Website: apple
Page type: address-validator
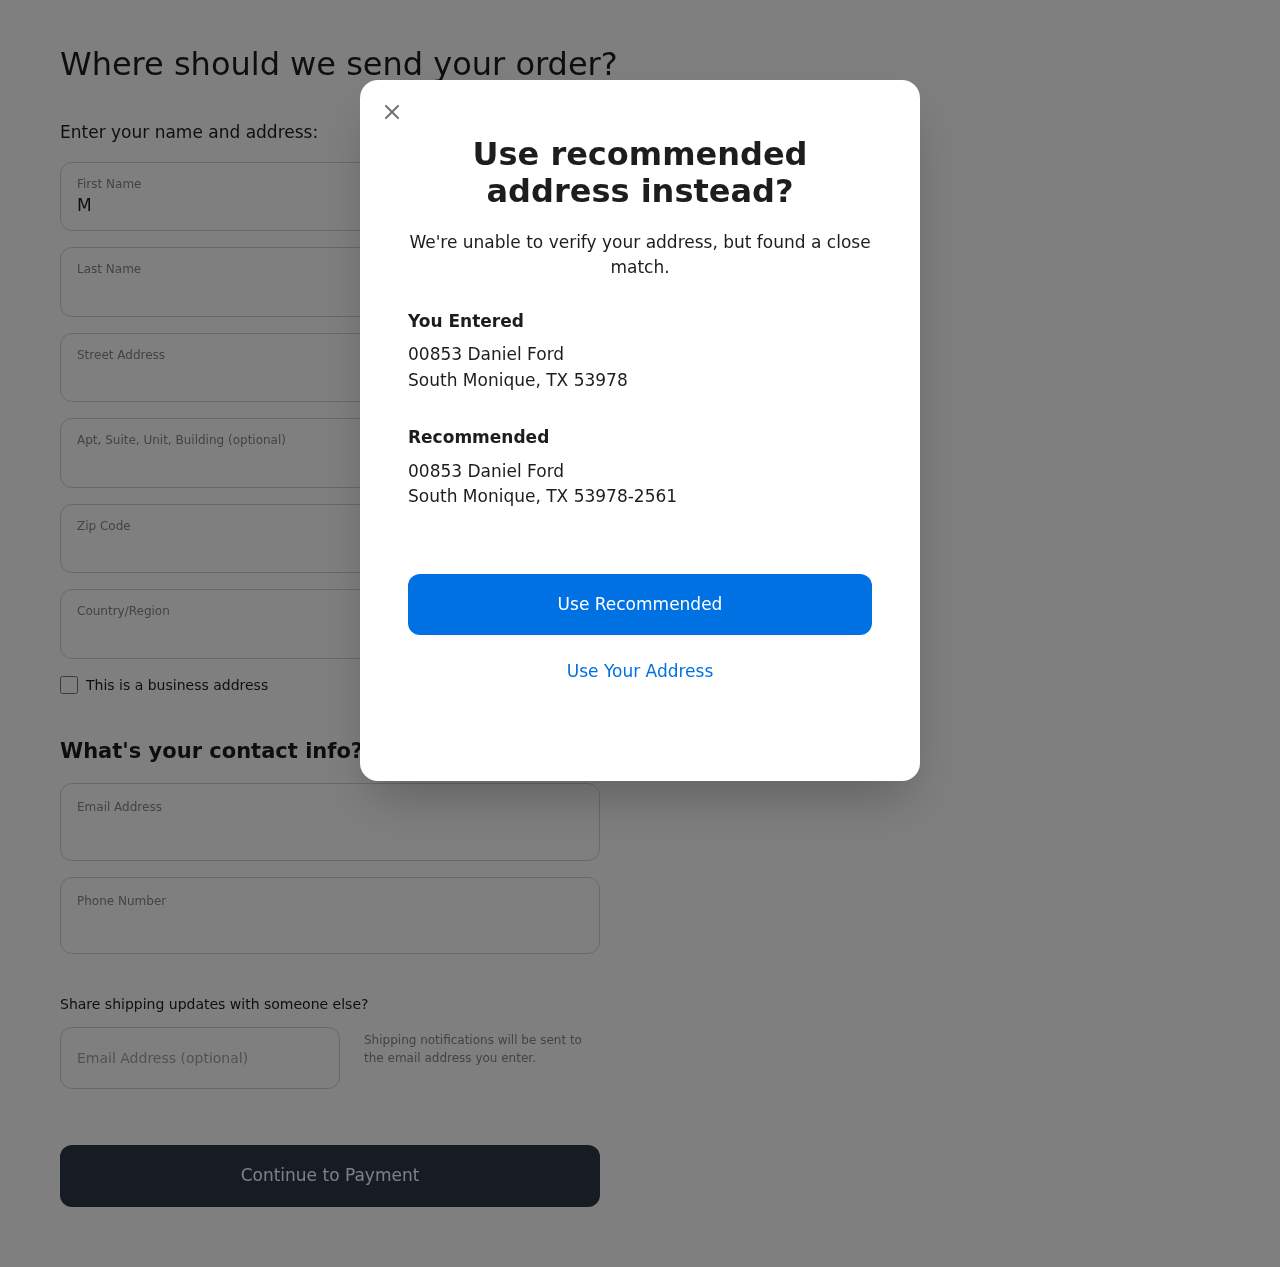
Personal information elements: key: PII_CITY
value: South Monique
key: PII_COUNTRY
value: United States
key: PII_EMAIL
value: mcollins@gmail.com
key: PII_FIRSTNAME
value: Michelle
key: PII_GIFT_EMAIL
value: jack.beck@yahoo.com
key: PII_LASTNAME
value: Collins
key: PII_PHONE
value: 5166953852
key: PII_POSTCODE
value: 53978
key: PII_POSTCODE_FULL
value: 53978-2561
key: PII_STATE_ABBR
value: TX
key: PII_STREET
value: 00853 Daniel Ford
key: PII_STREET2
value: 00853 Daniel Ford
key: PII_STREET2
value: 34395 Gardner Grove Apt. 708
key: PII_CITY2
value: South Monique
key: PII_STATE_ABBR2
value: TX